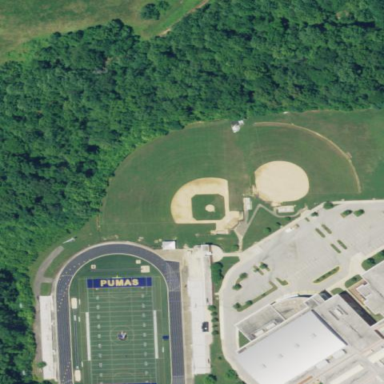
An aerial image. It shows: Baseball pitch for leisure land activities.